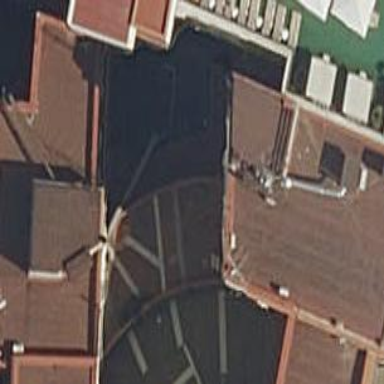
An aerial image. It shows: Part of building.